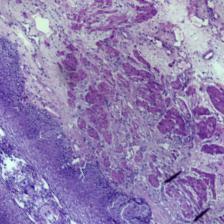
Diagnosis: Normal